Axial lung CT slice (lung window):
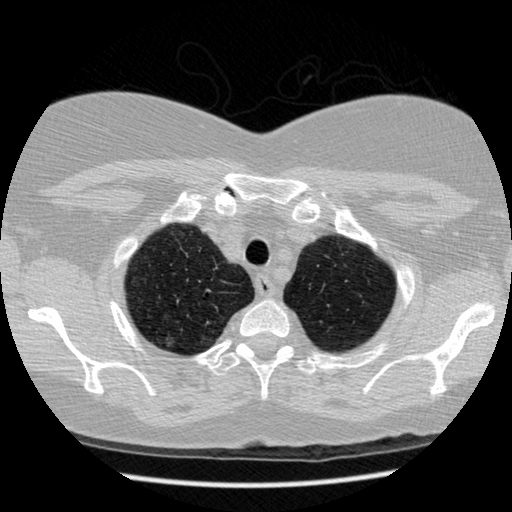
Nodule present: no